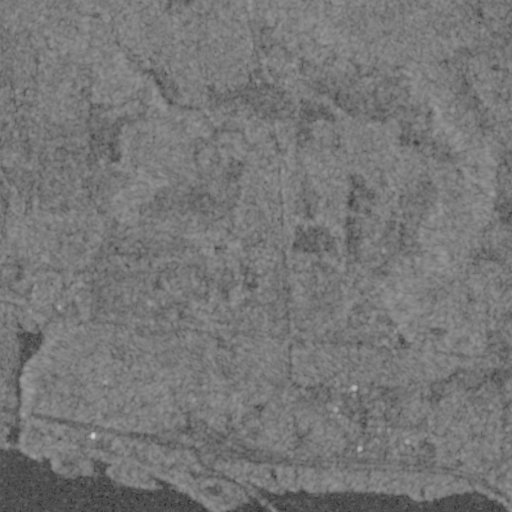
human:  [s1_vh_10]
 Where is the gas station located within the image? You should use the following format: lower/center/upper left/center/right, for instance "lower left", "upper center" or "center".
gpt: The gas station is located in the lower left of the image.
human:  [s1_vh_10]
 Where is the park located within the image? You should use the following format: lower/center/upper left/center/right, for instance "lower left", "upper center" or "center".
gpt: The park is located in the lower right of the image.
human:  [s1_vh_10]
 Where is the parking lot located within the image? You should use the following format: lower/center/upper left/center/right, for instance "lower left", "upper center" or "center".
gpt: The parking lot is located in the lower center of the image.
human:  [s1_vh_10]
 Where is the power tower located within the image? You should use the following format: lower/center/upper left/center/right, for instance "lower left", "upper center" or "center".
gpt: There is no power tower in the image.

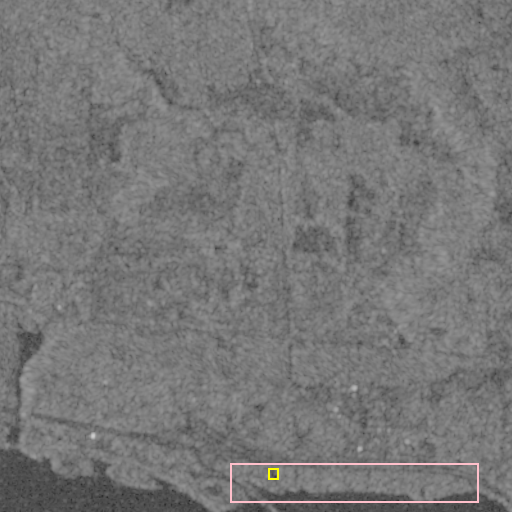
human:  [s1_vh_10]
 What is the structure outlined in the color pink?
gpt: The structure outlined in pink is a park.
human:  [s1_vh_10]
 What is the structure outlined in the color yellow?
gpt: The structure outlined in yellow is a parking lot.
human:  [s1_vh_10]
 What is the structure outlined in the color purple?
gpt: There is no purple outline.